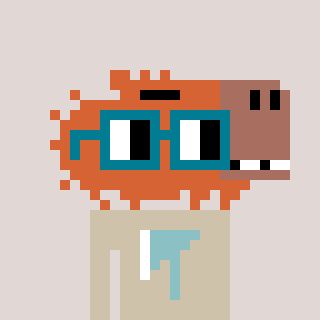
a pixel art character with square dark green glasses, a capybara-shaped head and a bege-colored body on a warm background